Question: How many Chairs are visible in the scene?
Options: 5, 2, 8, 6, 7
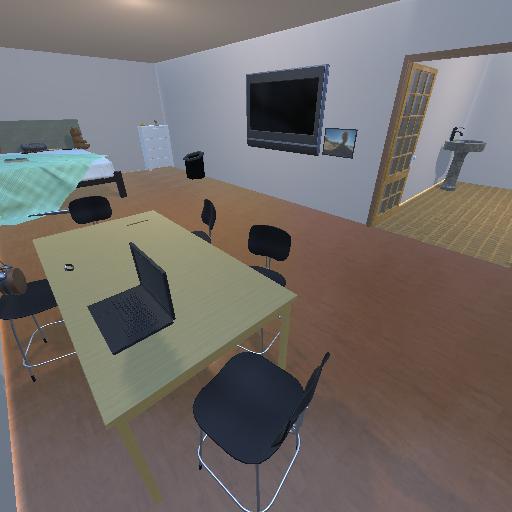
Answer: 5